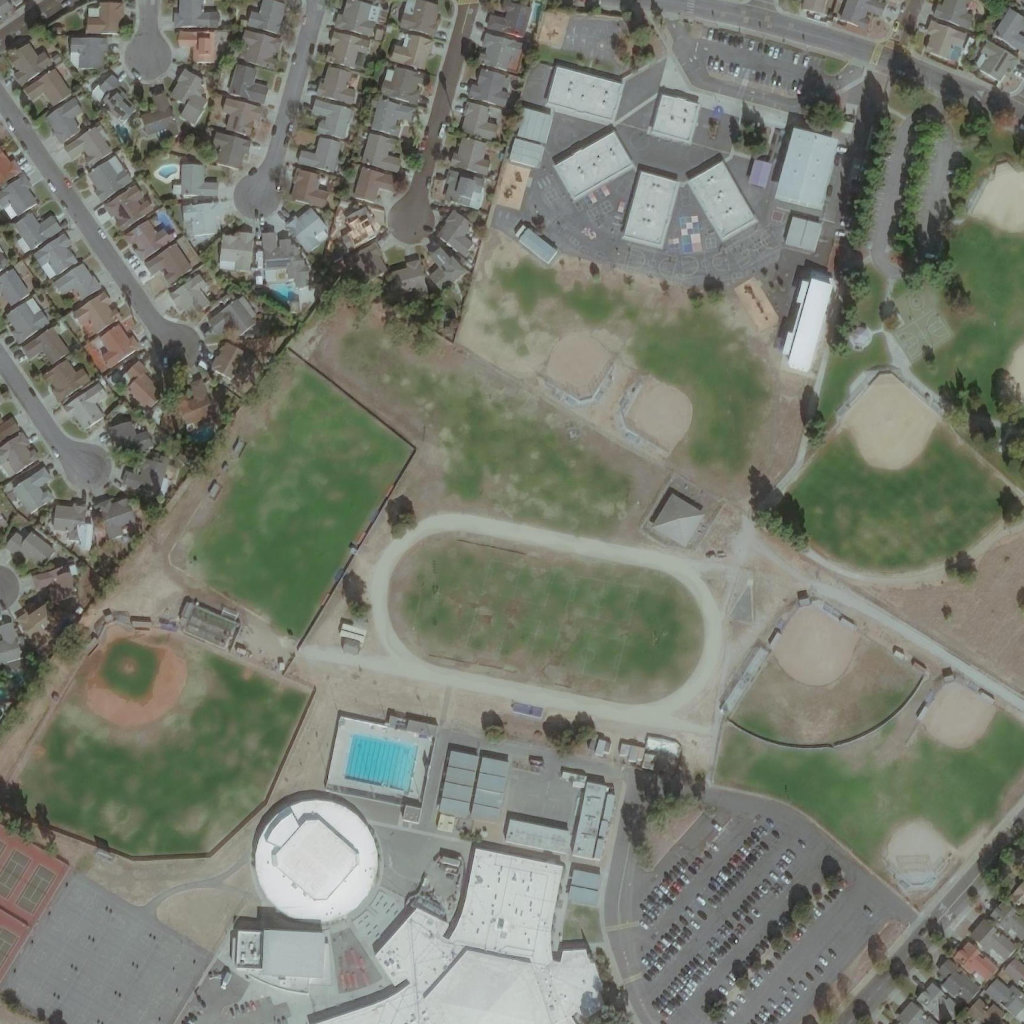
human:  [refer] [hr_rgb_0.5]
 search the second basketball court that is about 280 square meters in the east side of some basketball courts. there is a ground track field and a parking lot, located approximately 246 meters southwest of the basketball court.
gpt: <box>[[66, 24, 71, 26, 0]]</box>